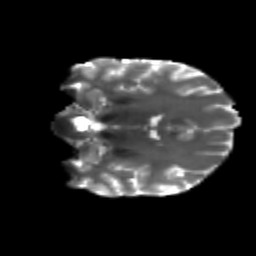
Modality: T2w
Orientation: coronal
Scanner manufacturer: siemens
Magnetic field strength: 3 T
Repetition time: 4.16 s
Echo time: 0.0806 s